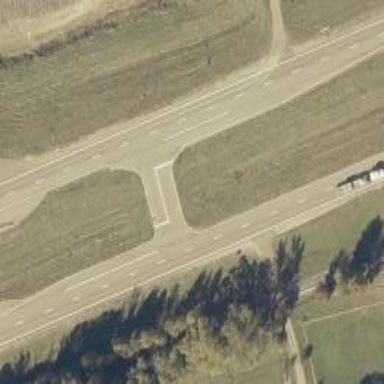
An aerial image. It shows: Trunk highway.